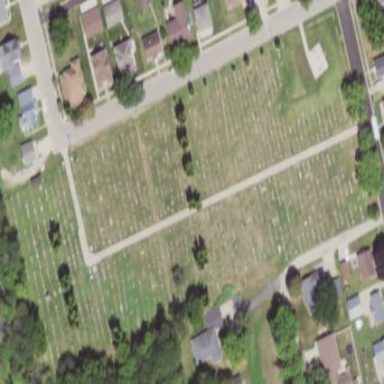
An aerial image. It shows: Cemetery.